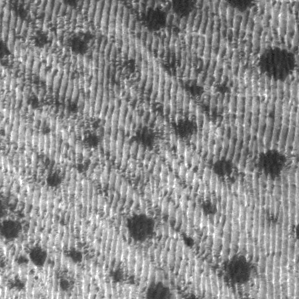
Label: frost